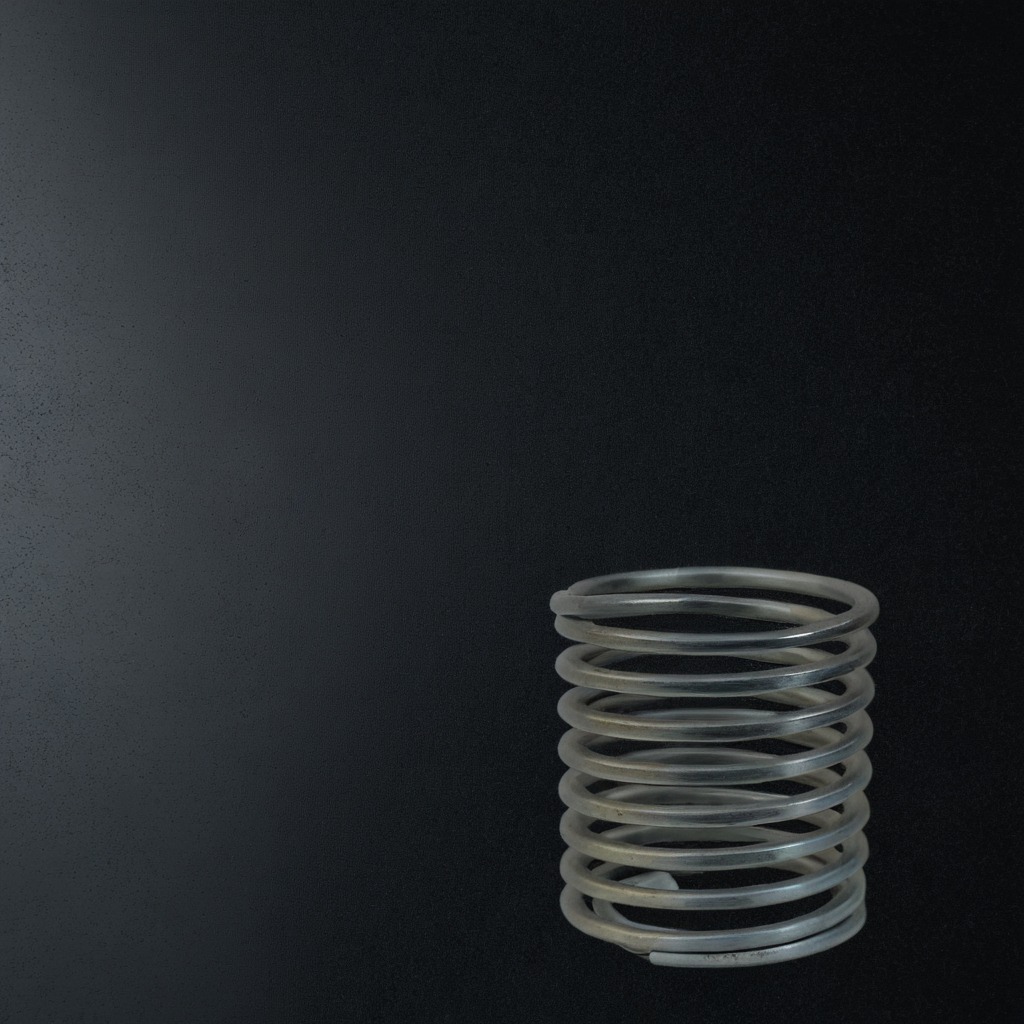
A coiled metal spring is lying on the clean granite tabletop.